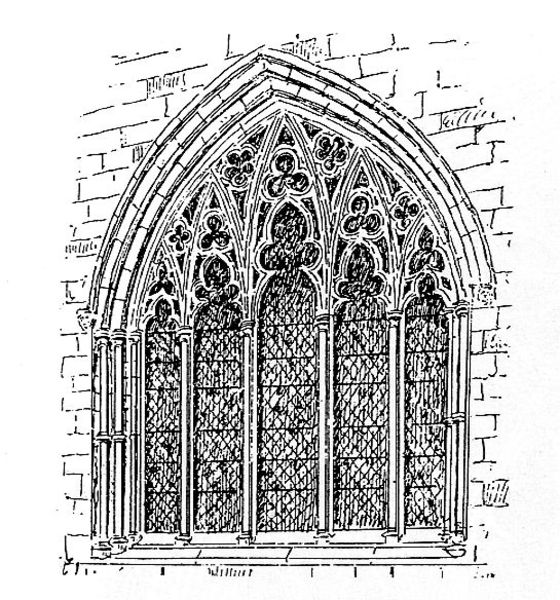
Titel: Kathedrale Chichester/Westsussex
Standort: Chichester (EU - GB)
Schlagwörter: fenster, glas, skizze, säulen, zeichnung, gebäude, haus, malerei, architektur, stein, steine, bild, signatur, gitter, kirche, blatt, england, gotik, bogen, fassade, giebel, mauer, backstein, rundbogen, spitz, verzierung, bögen, tusche, mauerwerk, schwarzweiß, entwurf, glasfenster, spitzbogen, gitterfenster, malerie, streben, kleeblatt, verziehrung, maßwerk, verglasung, gliederung, febster, eselsrücken, rekonstruktionsskizze, fischblase, window